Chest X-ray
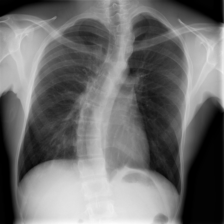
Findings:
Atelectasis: negative
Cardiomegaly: negative
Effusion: negative
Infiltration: negative
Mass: negative
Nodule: negative
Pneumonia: negative
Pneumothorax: negative
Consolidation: negative
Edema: negative
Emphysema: negative
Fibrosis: negative
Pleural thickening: negative
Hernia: negative